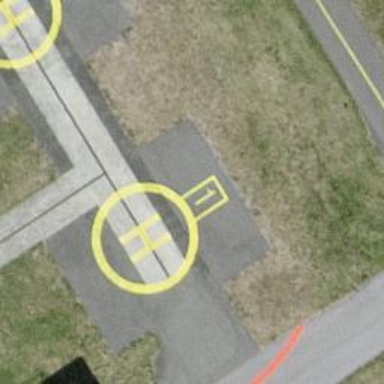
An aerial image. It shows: Image of helipad at airport.